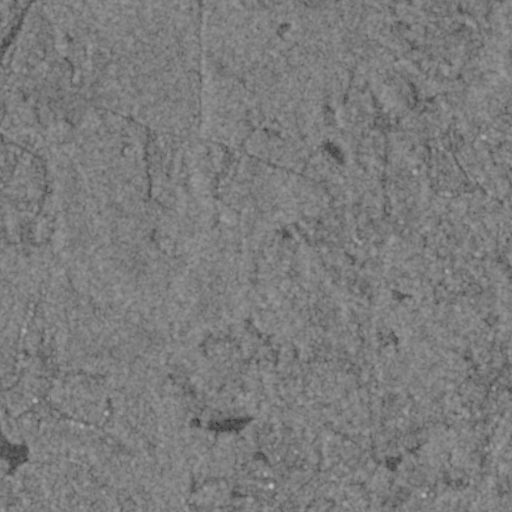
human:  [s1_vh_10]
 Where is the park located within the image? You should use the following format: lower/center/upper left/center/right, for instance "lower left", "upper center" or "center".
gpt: The park is located in the lower right of the image.
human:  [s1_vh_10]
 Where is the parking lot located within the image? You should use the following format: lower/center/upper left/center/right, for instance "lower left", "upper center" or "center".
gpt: The parking lot is located in the lower right of the image.
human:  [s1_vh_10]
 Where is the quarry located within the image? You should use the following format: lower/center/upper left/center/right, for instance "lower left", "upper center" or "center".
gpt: The quarry is located in the upper right of the image.
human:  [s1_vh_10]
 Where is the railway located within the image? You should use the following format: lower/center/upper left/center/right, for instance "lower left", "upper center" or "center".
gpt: The railway is located in the lower right of the image.
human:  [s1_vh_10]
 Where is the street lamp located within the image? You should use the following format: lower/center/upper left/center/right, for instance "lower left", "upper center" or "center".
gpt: The street lamp is located in the lower right of the image.
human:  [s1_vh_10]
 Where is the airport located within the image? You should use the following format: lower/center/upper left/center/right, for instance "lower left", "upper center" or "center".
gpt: There is no airport in the image.

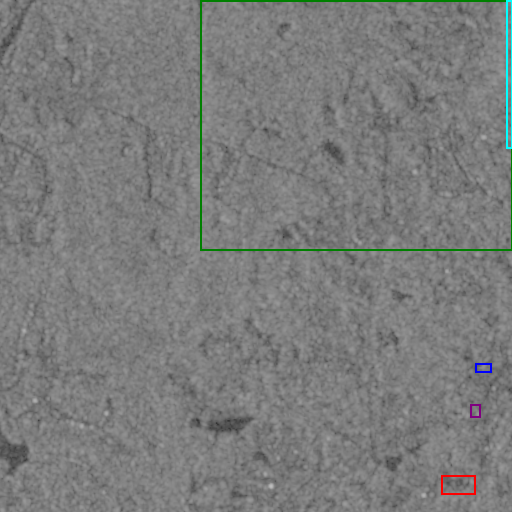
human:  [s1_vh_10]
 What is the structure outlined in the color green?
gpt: The structure outlined in green is a crop field.
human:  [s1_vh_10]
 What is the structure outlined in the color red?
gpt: The structure outlined in red is a park.
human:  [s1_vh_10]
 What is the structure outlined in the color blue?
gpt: The structure outlined in blue is a parking lot.
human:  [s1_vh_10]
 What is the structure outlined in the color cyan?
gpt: The structure outlined in cyan is a quarry.
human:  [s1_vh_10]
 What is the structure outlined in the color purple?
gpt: The structure outlined in purple is a building.
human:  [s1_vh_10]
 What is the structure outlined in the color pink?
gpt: There is no pink outline.